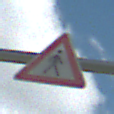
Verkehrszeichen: FussgaengerLinks
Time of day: Midday
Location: Outdoor (Nature)
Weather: PartlyCloudy
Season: NotSpecified
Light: Natural